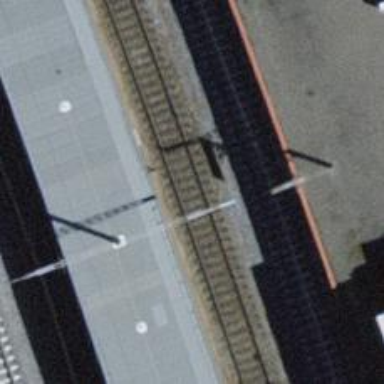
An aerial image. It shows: Railway stop with public transport stop position.